Question: In my demo application, I try to send a request to my test WebService,
and it will send me a JSON format data back.And the key is a string ,
then the value is HTML format data.I want to use the UITextView to show the content.
But the result is like this:

I want the content show to me is just like the HTML webpage,
but I dont know how to do with the HTML data.
Please help me with this, and I dont know how to write the code,
so there is no code to show to you. I am sorry about it.
Thank you in advance.
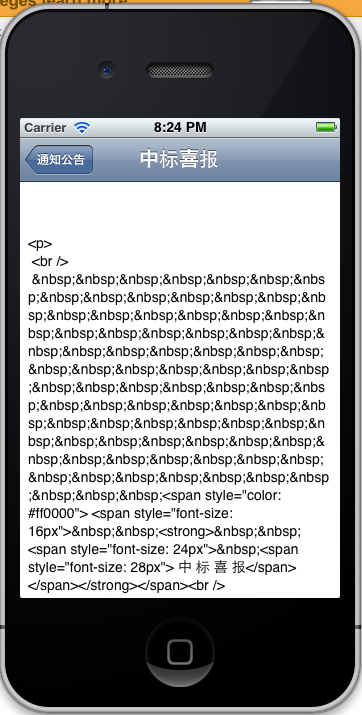
Answer: Instead of a UITextView, use a UIWebView:
<URL>